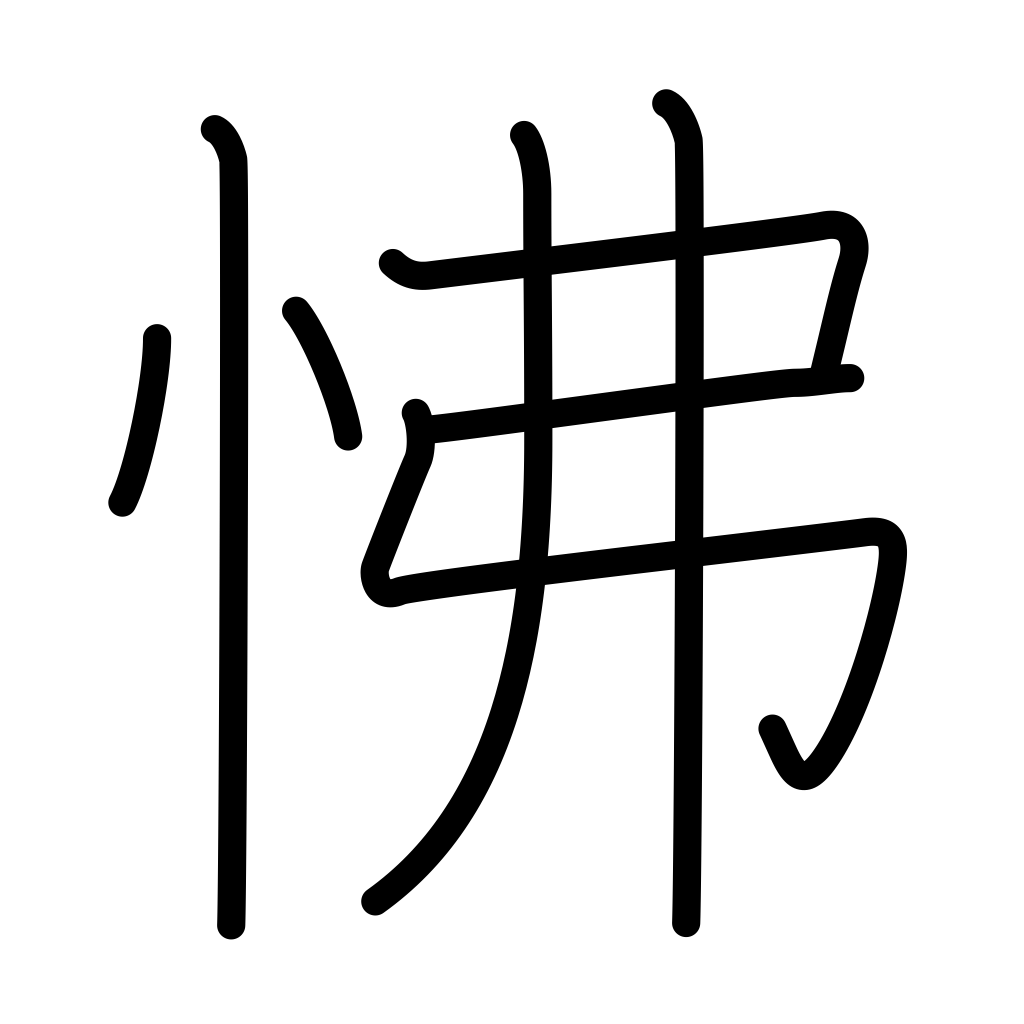
Meaning: anger